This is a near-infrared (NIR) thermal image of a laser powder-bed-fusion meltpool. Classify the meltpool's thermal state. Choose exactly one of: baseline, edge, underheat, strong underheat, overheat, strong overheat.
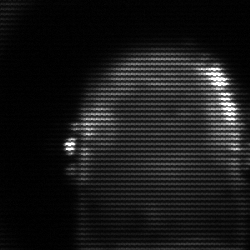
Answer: baseline